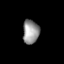
Tissue: lung
Cell type: Myeloid cells
Senescence score: 0.2153
Nuclear area (px): 384
Mean DAPI intensity: 148.133